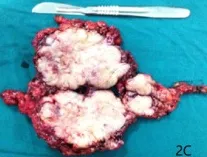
Surgical biopsy of the recurrent tumors from the left inguinal.
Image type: medical_photograph (other_medical_photograph)